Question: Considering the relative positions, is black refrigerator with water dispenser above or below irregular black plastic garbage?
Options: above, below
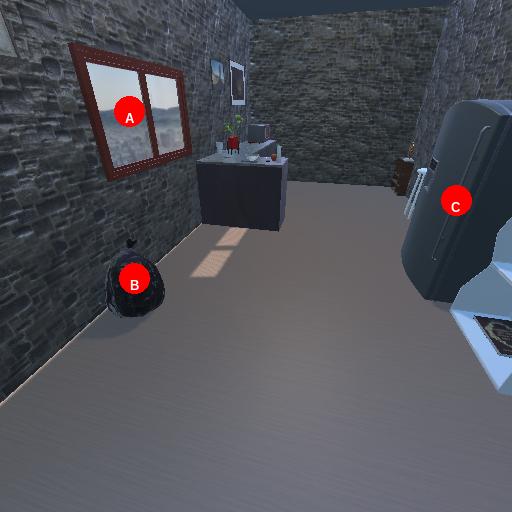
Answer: above